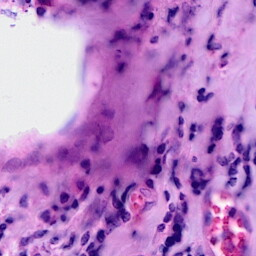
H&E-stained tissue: Breast